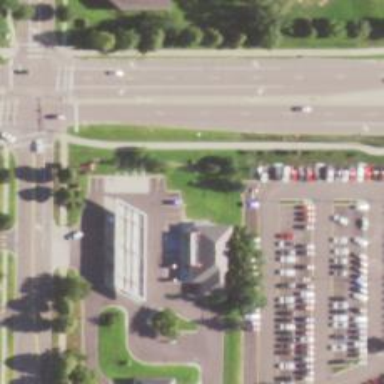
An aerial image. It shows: Convenience shop.